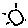
Label: sun